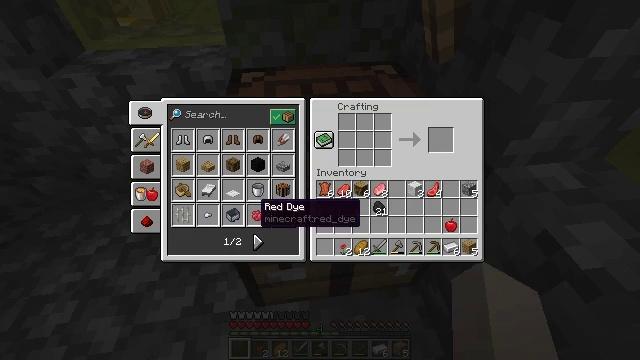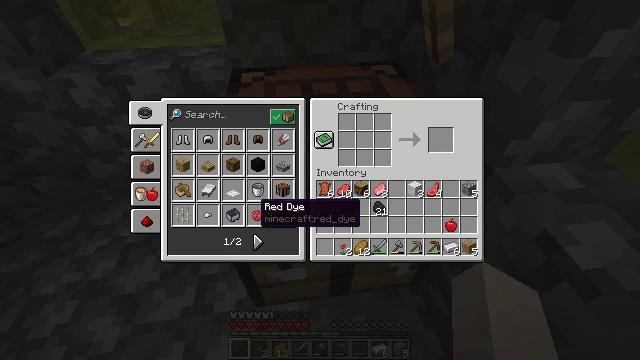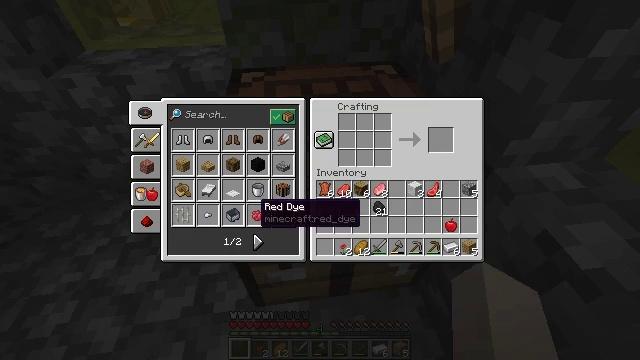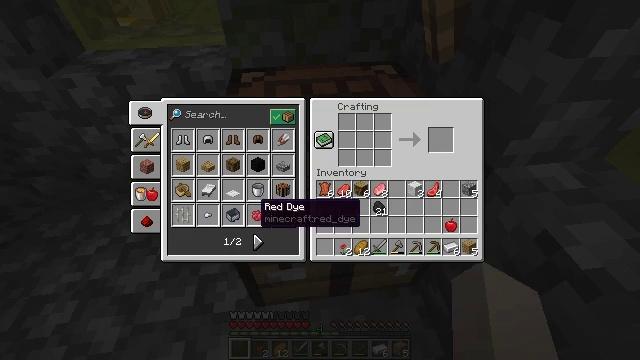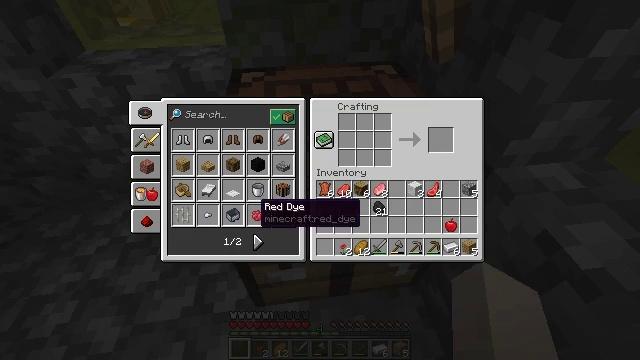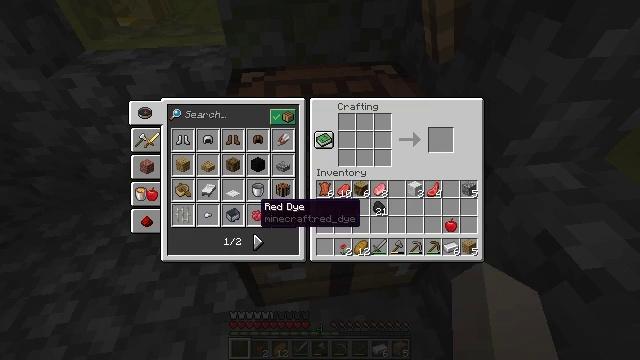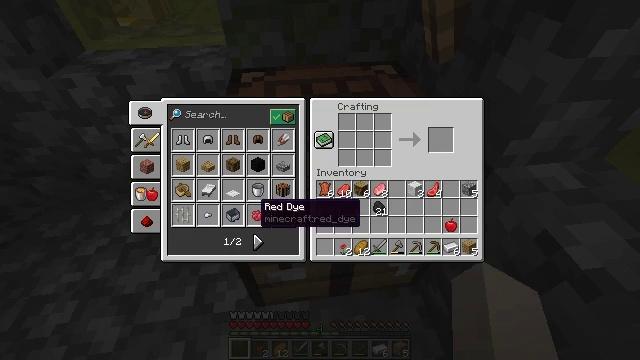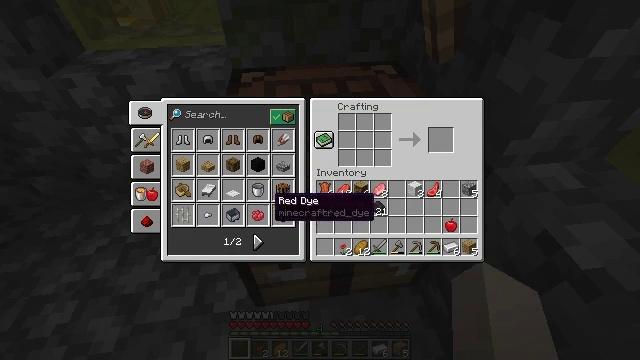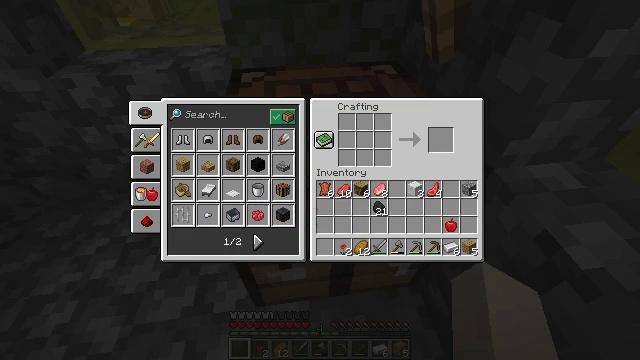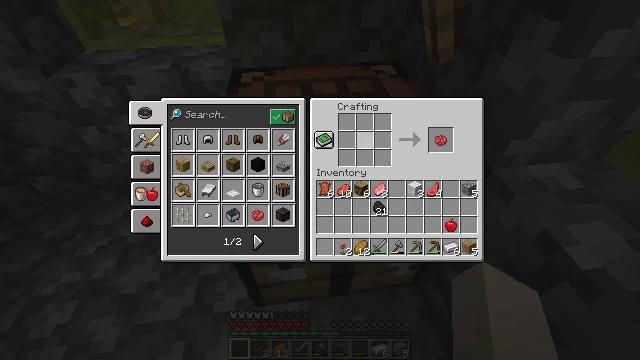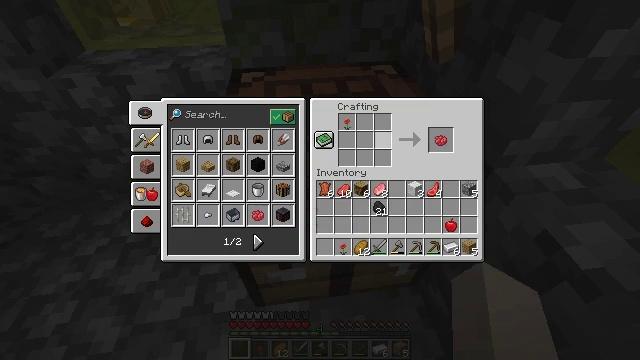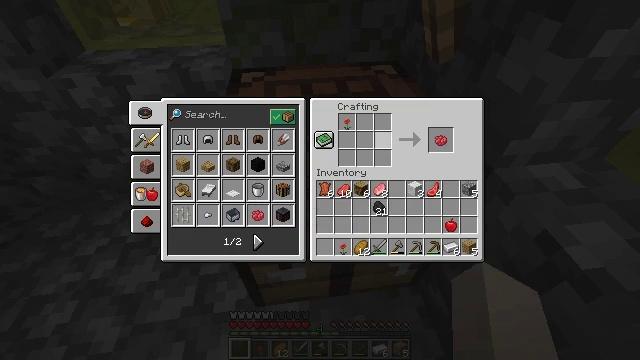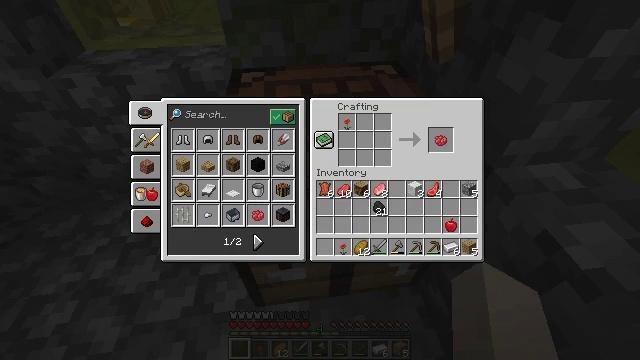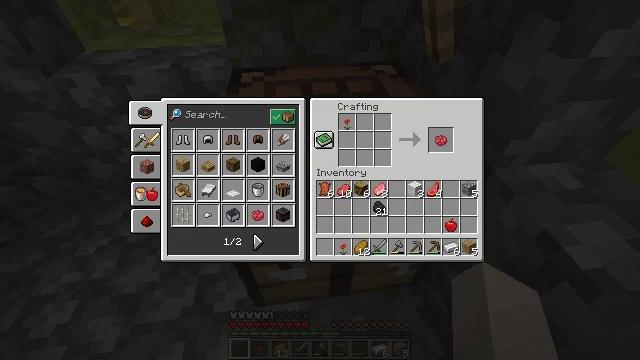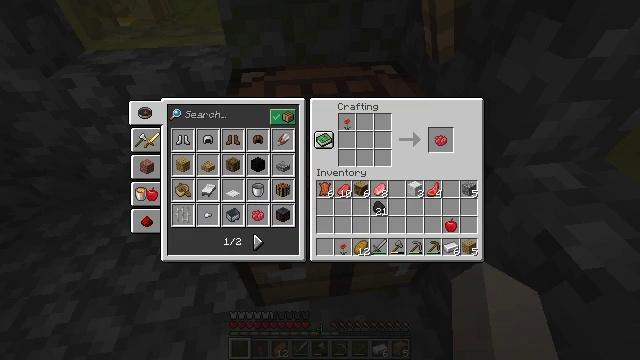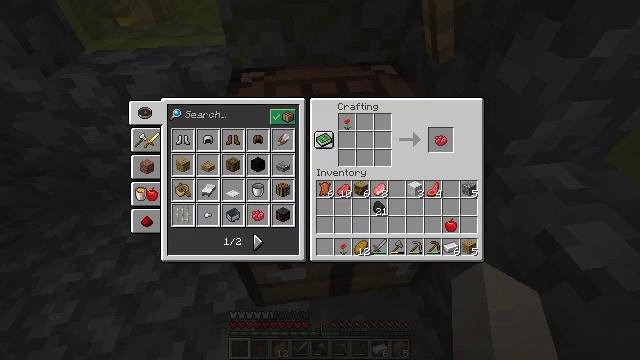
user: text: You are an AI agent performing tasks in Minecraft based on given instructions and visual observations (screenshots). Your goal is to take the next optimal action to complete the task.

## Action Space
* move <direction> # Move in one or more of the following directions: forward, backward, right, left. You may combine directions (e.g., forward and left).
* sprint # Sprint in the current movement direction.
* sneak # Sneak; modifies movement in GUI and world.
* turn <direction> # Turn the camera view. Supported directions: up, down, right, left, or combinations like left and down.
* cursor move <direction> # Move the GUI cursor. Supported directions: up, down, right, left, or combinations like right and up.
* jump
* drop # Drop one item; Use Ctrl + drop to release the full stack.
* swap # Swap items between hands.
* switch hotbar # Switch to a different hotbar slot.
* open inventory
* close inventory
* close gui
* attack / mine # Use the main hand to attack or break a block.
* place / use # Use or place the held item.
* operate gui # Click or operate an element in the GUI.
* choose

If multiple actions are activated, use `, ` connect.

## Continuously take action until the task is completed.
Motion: motion action
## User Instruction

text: Craft red dye.
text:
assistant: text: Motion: no_op
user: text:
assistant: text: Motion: no_op
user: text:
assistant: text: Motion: no_op
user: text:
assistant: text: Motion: operate gui
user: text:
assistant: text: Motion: operate gui
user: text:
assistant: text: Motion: operate gui
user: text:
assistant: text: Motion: cursor move right
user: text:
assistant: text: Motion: cursor move right and up
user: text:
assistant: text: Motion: cursor move right and up
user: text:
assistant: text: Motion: cursor move right and up
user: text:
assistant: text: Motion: no_op
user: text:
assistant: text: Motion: cursor move right
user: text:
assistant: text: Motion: cursor move right
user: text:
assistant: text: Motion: cursor move right
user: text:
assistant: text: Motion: no_op
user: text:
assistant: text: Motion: no_op
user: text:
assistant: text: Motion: sneak, cursor move right
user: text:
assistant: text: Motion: sneak
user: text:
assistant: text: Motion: sneak
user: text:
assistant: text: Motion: sneak
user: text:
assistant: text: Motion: sneak
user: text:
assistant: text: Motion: sneak
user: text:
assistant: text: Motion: sneak
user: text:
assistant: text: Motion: sneak
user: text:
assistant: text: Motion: sneak
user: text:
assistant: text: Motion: sneak
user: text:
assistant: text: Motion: sneak, operate gui
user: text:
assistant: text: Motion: sneak, operate gui
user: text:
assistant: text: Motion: sneak, operate gui
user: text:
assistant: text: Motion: sneak